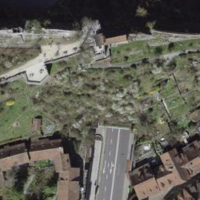
EUNIS habitat code: 45
Species observed at this site:
Asplenium ruta-muraria
Campanula rapunculoides
Acer campestre
Parus major
Clematis vitalba
Cymbalaria muralis
Cerastium tomentosum
Turdus merula